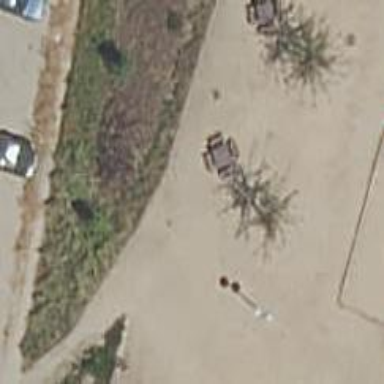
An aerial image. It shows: Picnic table located in leisure land area.